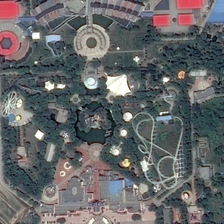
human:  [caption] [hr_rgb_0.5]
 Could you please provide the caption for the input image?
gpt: many buildings and green trees are in a park .

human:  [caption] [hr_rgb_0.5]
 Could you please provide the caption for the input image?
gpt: many buildings and green trees are in a park .

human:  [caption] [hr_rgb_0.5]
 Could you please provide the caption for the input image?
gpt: many buildings and green trees are in a park .

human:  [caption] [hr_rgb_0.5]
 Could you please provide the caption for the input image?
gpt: many buildings and green trees are in a park .

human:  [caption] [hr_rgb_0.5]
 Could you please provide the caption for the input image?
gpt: many buildings and green trees are in a park .